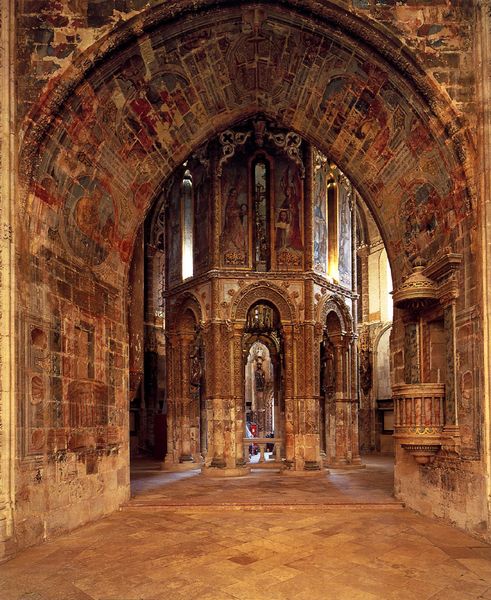
Titel: Templerkirche Santa Maria do Olival in der Burg der Tempelritter Convento da Ordem de Cristo in Tomar
Standort: Tomar, S. Maria do Olival (EU - P - Ribatejo)
Schlagwörter: schatten, braun, fenster, lampe, licht, raum, schwarz, säule, säulen, blick, hund, rot, tiere, alt, architektur, stein, steine, innenraum, kirche, sonne, innen, gotik, turm, maus, bogen, backstein, kuppel, wandmalerei, durchgang, bemalt, halle, foto, fotografie, bögen, katze, gewölbe, übergang, dom, fliesen, fliese, kacheln, altar, kathedrale, portal, gotisch, kanzel, apsis, fresken, romanik, chor, baldachin, fresko, maria, kreuzgang, taufbecken, weihwasser, wandmalerrei, bogengewölbe, altarumgang, bemaltesgewölbe, wkirche